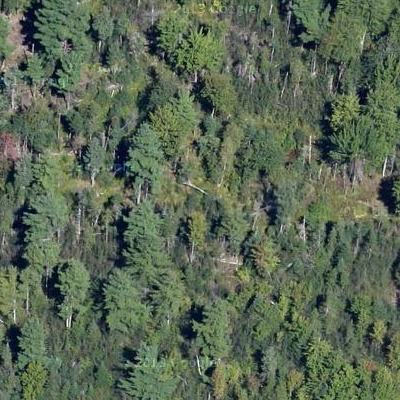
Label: Forest